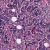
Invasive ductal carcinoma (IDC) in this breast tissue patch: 1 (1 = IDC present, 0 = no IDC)